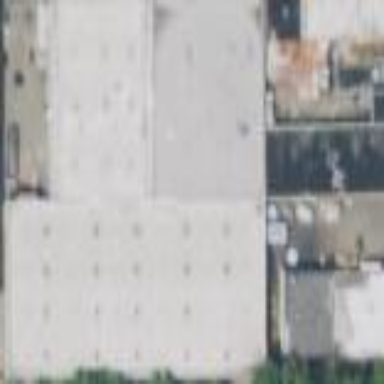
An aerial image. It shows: Warehouse building.